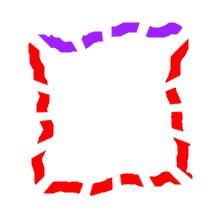
Shape: square